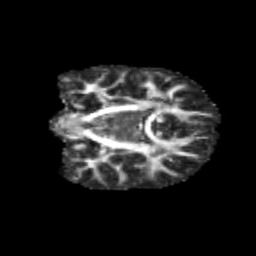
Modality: FA
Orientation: coronal
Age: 10
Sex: female
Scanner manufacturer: siemens
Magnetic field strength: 3 T
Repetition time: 3.8 s
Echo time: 0.07 s